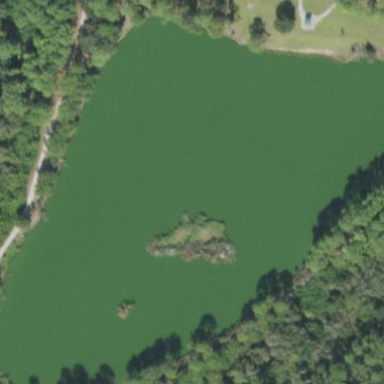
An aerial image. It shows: Serene lake.